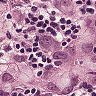
Metastatic tissue present: yes